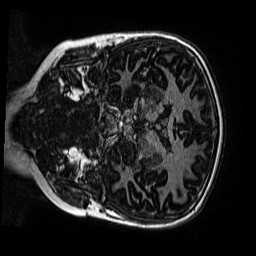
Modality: MP2RAGE
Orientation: coronal
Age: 10
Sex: female
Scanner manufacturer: siemens
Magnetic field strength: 3 T
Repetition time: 4 s
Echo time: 0.00299 s